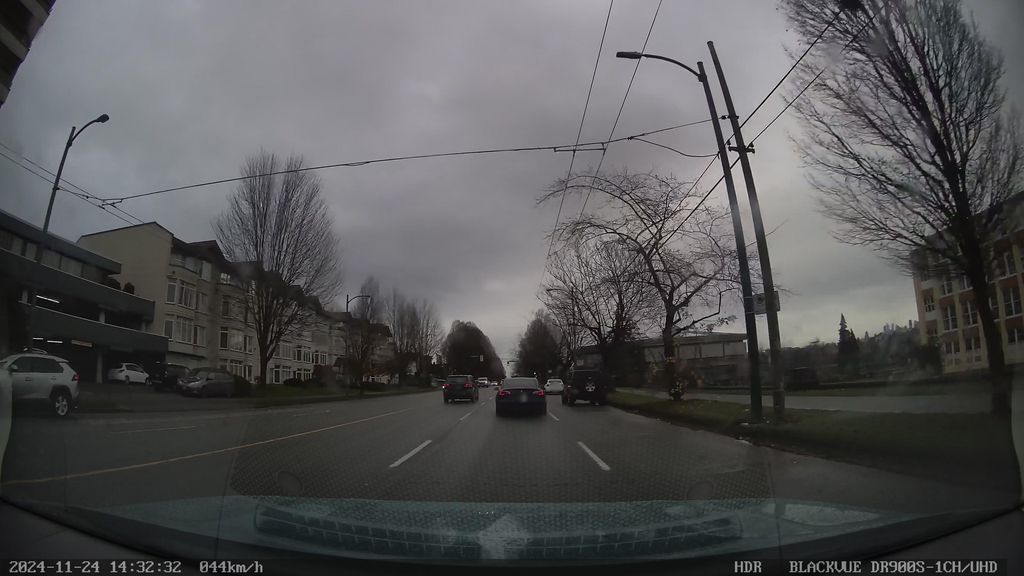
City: vancouver